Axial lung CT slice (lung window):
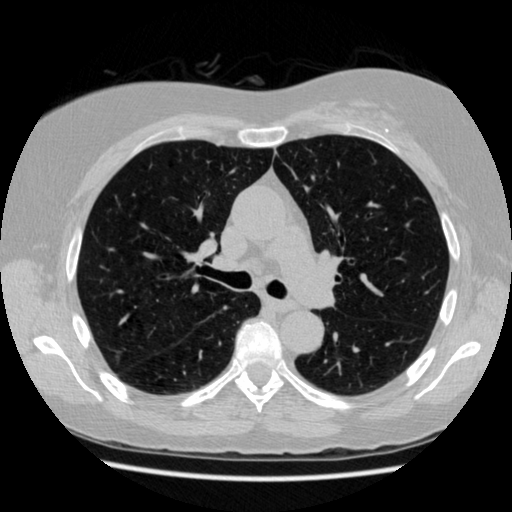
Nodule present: no